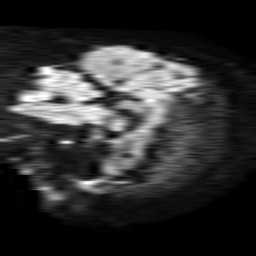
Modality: TRACE
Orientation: sagittal
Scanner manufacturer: philips
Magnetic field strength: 1.5 T
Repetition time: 4.6 s
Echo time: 0.09059 s